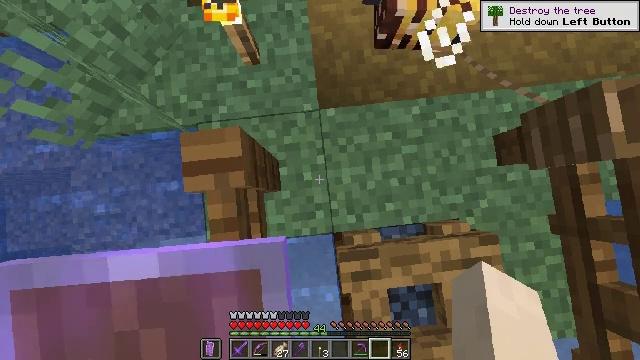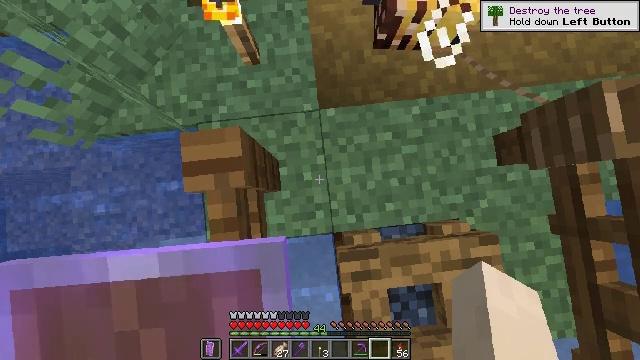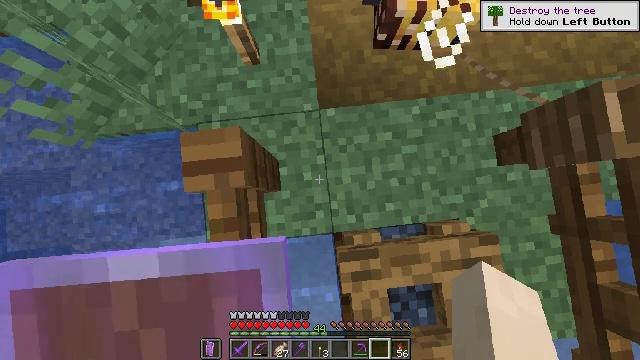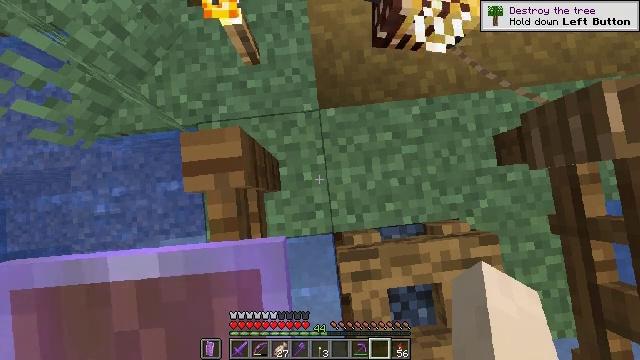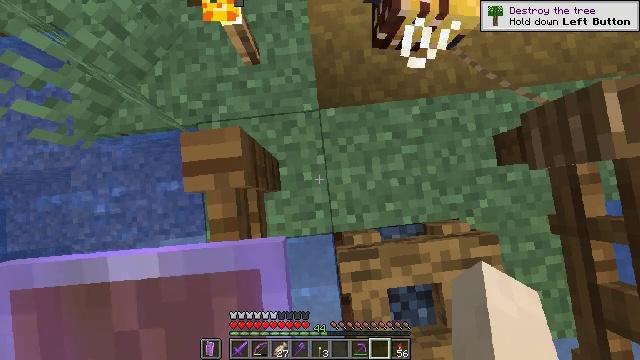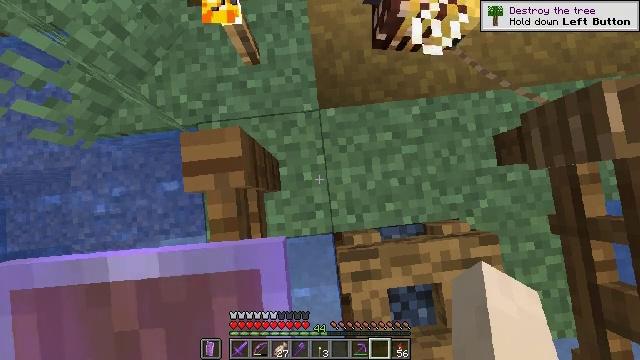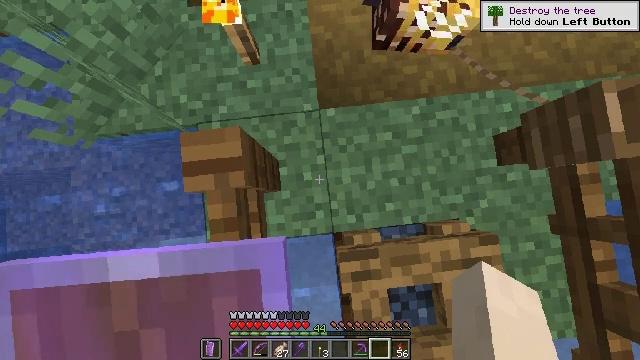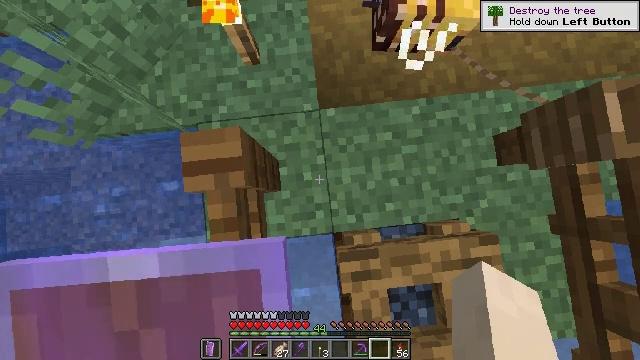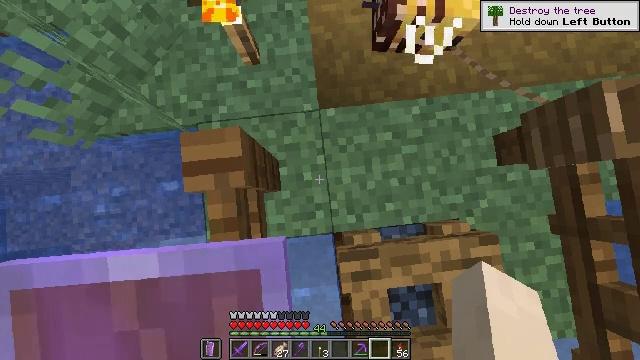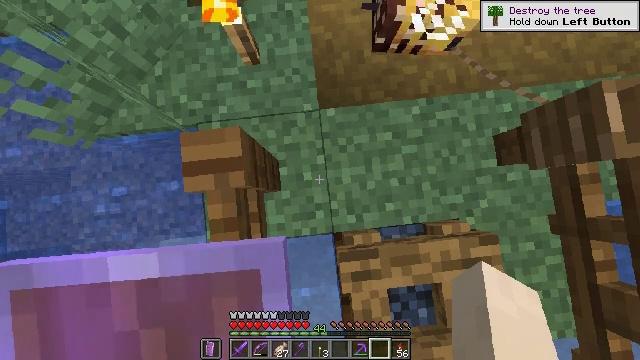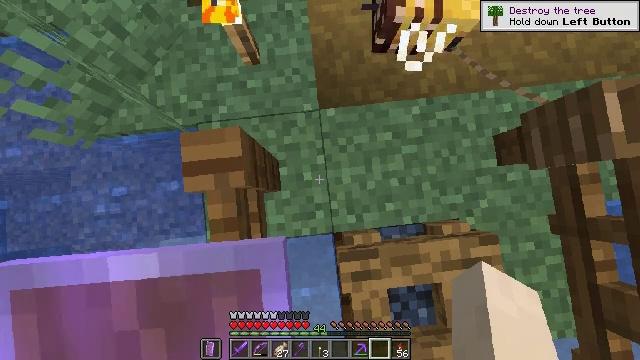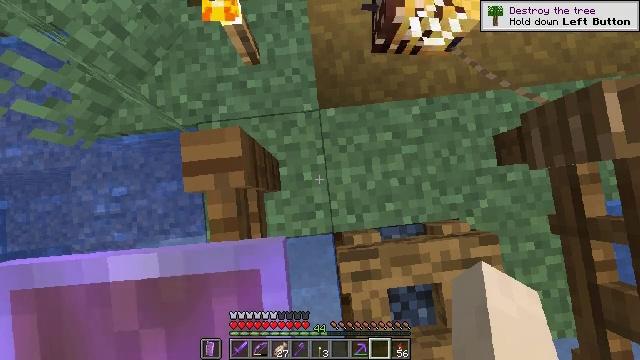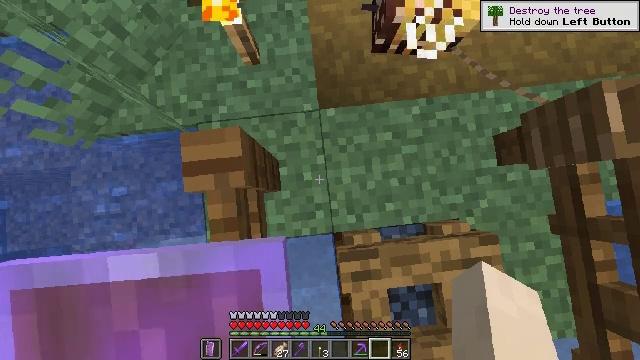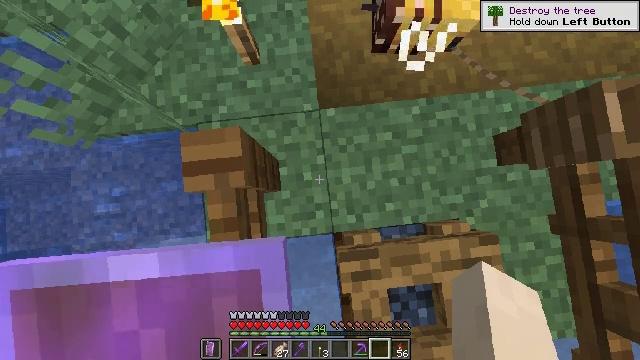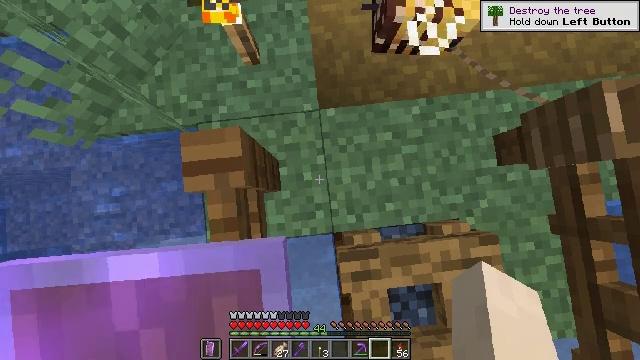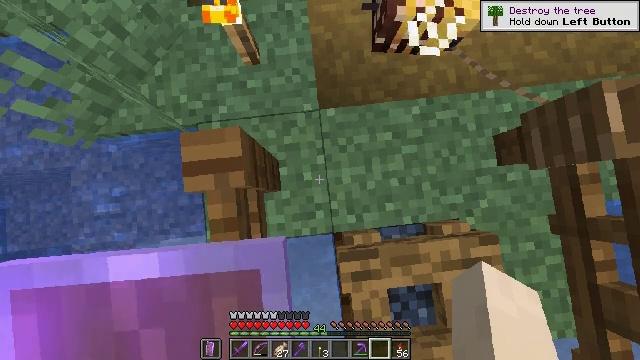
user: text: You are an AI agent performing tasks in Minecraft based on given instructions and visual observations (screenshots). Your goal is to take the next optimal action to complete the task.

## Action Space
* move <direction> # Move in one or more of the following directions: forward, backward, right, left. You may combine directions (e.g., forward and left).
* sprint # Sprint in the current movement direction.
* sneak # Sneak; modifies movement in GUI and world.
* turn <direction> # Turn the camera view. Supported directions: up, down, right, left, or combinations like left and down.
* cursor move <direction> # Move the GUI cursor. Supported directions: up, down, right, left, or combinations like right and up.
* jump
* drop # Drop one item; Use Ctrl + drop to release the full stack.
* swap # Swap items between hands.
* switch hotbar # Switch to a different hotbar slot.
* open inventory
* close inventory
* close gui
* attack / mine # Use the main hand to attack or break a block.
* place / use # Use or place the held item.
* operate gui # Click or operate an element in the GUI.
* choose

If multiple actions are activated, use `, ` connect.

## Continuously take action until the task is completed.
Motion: motion action
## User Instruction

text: Collect bone block by breaking it.
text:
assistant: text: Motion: no_op
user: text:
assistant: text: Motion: no_op
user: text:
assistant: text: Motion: no_op
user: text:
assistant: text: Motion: no_op
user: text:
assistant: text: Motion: no_op
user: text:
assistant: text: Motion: no_op
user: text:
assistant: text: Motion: no_op
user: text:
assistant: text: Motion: no_op
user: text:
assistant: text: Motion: no_op
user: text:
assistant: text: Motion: no_op
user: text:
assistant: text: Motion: no_op
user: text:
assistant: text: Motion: no_op
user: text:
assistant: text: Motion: no_op
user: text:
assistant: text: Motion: no_op
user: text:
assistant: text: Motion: no_op
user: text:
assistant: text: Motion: no_op
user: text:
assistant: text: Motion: no_op
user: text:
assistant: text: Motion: no_op
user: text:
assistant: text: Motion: no_op
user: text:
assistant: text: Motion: no_op
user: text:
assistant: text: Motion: no_op
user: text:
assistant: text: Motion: no_op
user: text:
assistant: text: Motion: no_op
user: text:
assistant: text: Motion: no_op
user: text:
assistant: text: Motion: no_op
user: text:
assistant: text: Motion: no_op
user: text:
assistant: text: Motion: no_op
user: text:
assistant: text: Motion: no_op
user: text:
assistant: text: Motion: no_op
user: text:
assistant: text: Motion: no_op